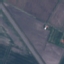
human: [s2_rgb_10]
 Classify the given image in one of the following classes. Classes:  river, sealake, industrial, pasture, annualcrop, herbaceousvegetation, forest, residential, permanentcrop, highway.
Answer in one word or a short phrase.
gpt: Highway